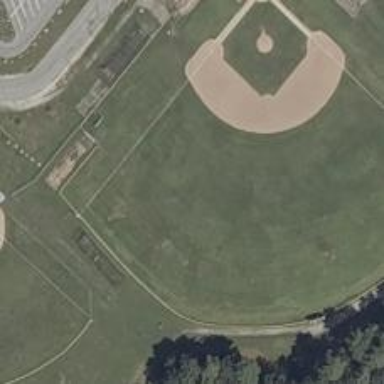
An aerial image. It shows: Baseball pitch for leisure and sports activities.